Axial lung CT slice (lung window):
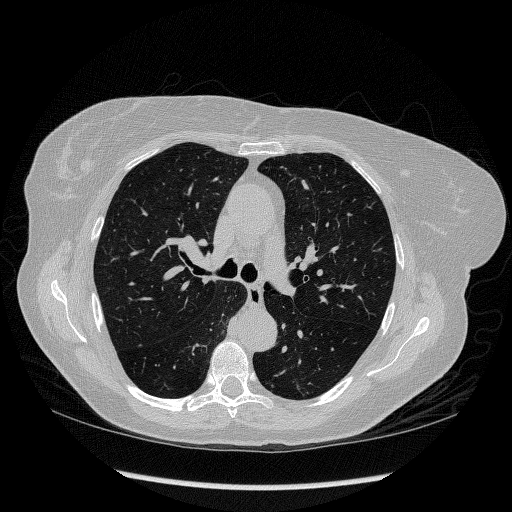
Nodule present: no